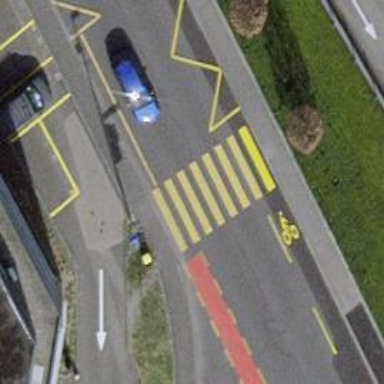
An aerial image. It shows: Uncontrolled zebra crossing on the road.